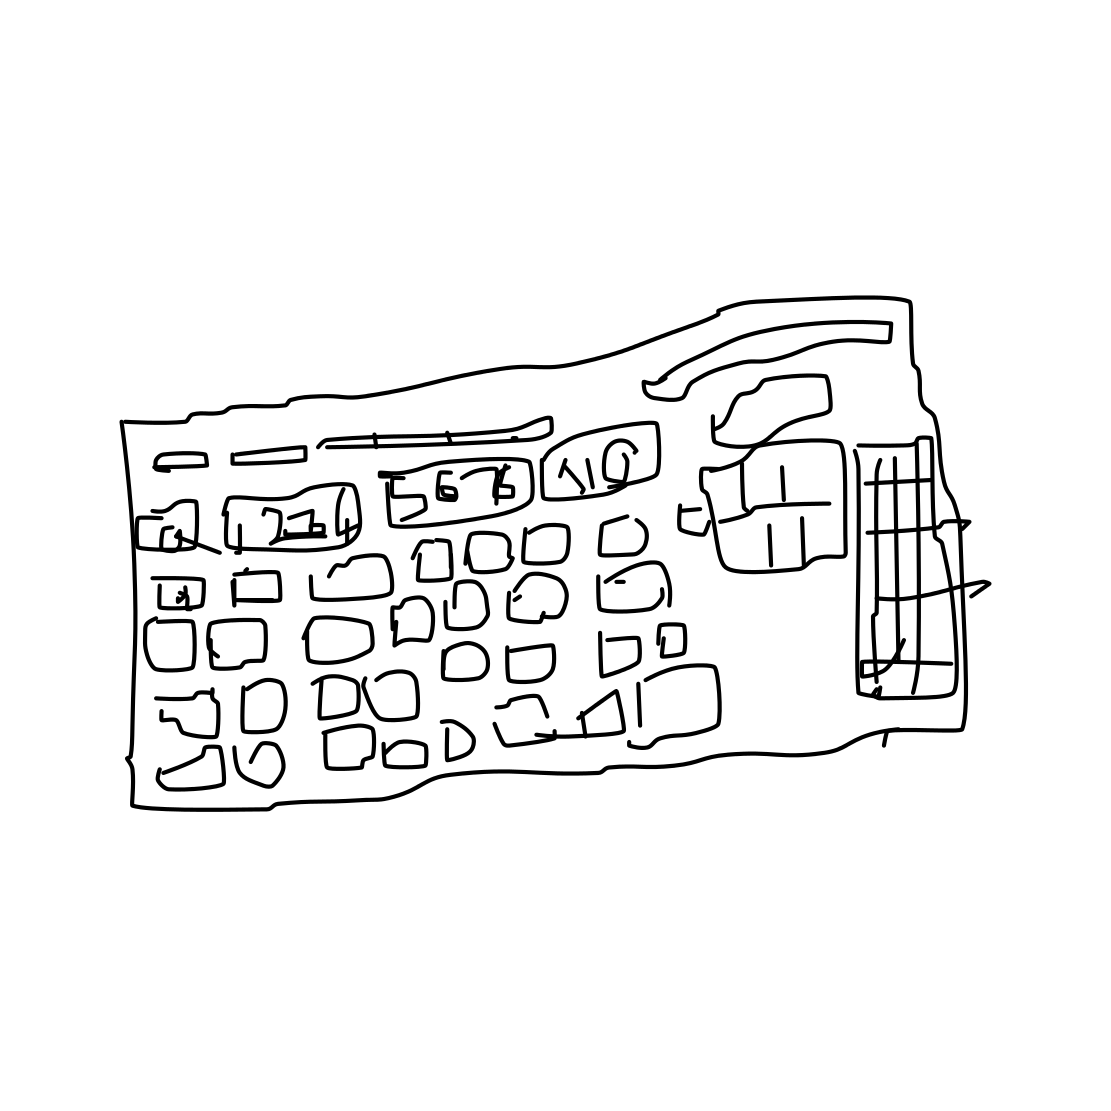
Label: keyboard